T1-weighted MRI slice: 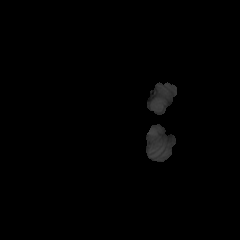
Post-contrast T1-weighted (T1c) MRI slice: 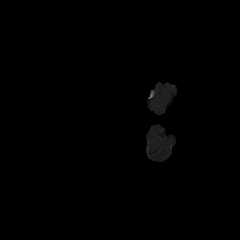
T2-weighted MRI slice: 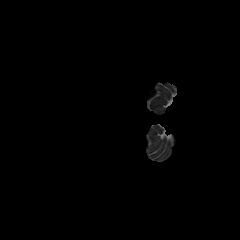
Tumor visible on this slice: no